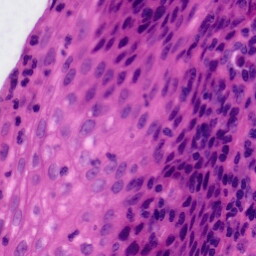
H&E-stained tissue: Tonsil